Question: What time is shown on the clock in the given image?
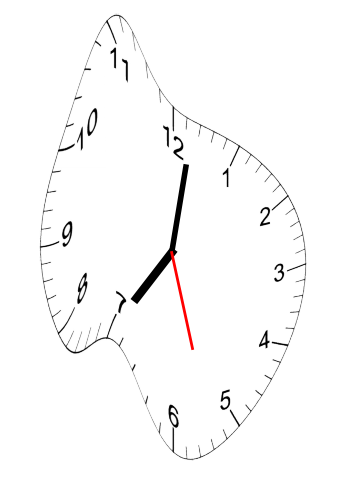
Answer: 07:01:27